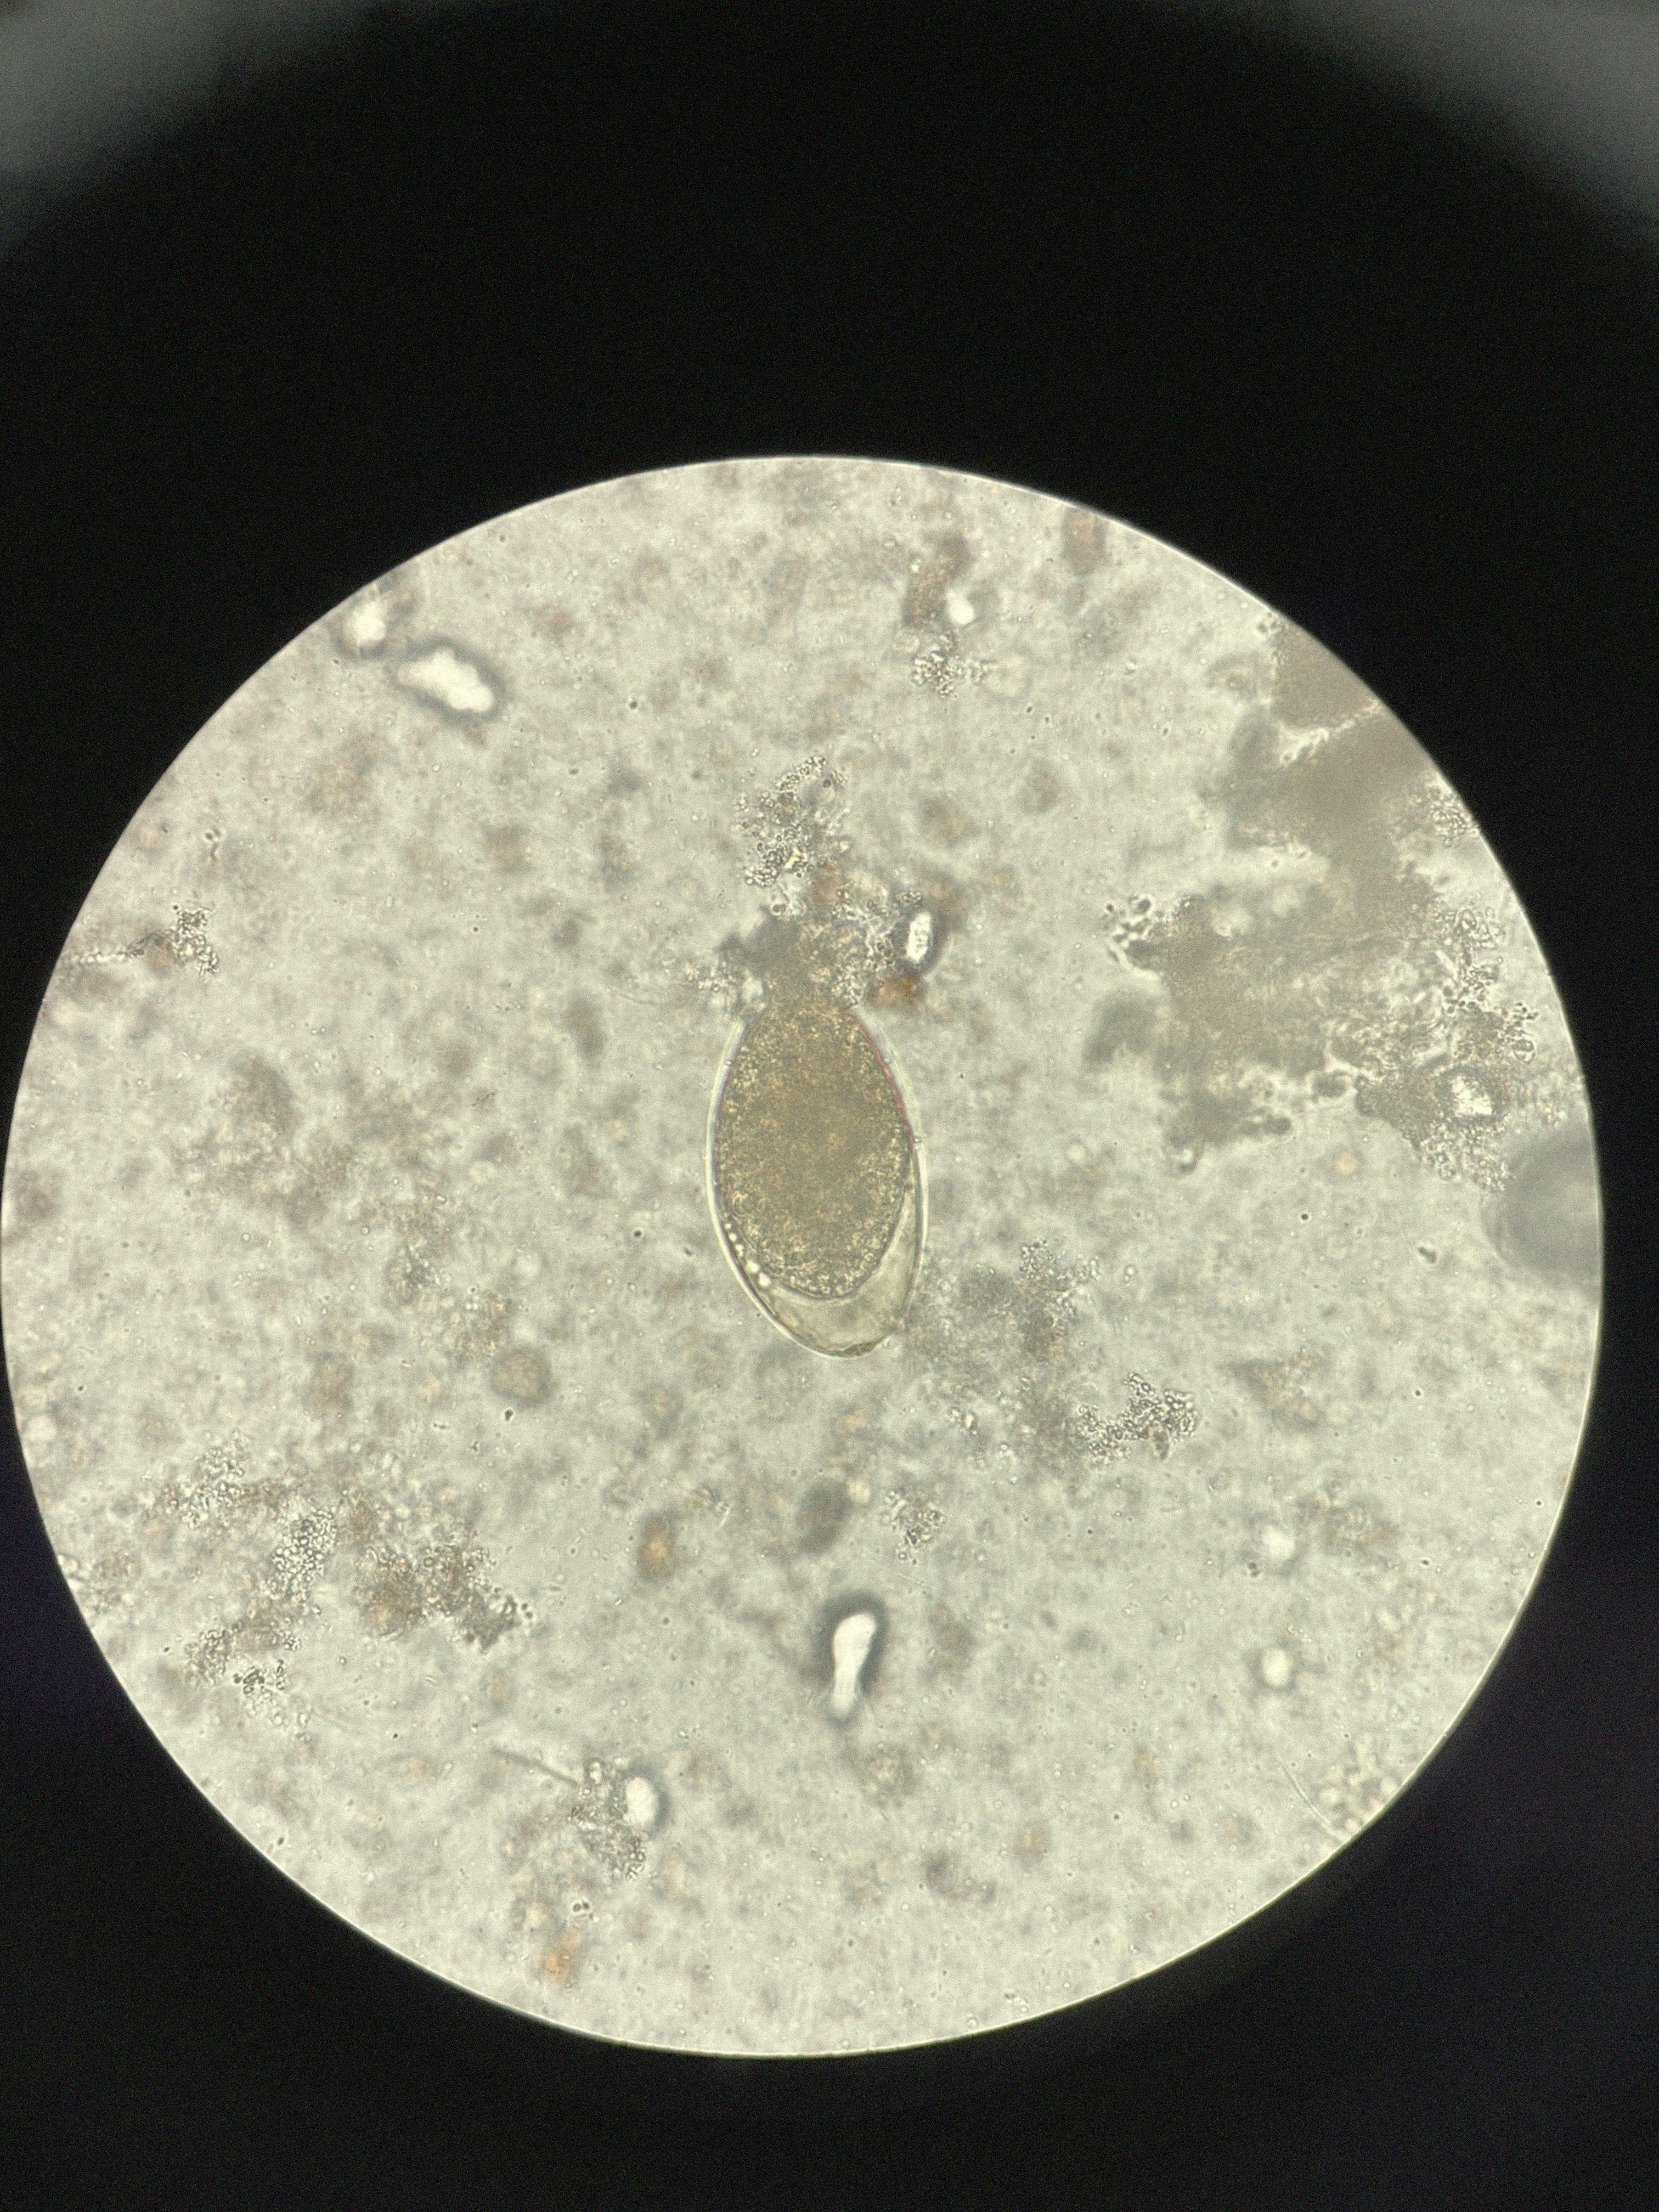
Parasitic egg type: Fasciolopsis buski